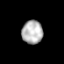
Tissue: prostate
Cell type: T cells
Senescence score: 0.3549
Nuclear area (px): 477
Mean DAPI intensity: 182.073